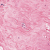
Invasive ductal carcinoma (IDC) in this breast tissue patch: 0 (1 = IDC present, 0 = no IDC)